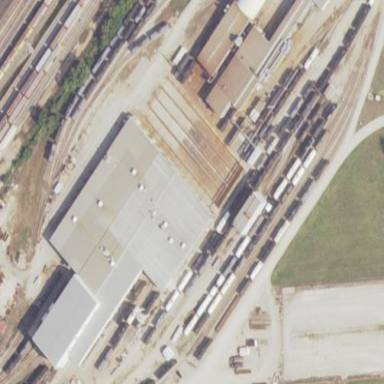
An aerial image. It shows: Traverser railway component.